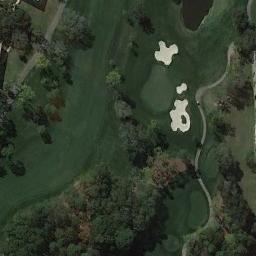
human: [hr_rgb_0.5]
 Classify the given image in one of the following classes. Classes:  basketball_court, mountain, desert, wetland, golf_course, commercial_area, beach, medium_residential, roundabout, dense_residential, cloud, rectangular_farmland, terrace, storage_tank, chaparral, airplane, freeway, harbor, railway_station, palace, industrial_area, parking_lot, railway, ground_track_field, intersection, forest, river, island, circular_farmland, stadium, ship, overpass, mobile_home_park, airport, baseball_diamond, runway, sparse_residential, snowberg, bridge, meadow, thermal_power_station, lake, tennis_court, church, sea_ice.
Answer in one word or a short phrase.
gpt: golf_course